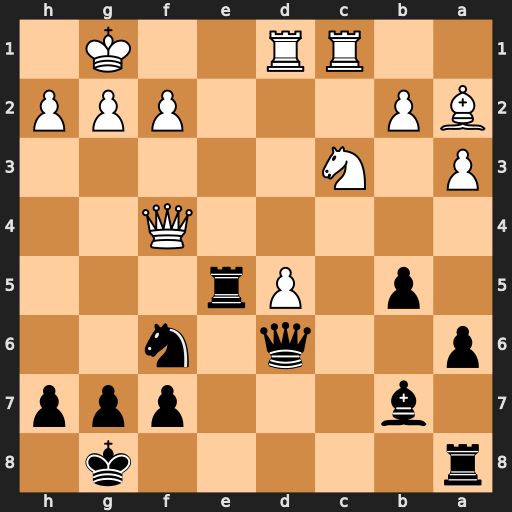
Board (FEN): r5k1/1b3ppp/p2q1n2/1p1Pr3/5Q2/P1N5/BP3PPP/2RR2K1
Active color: b
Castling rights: -
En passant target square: -
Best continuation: Re1+ Rxe1 Qxf4